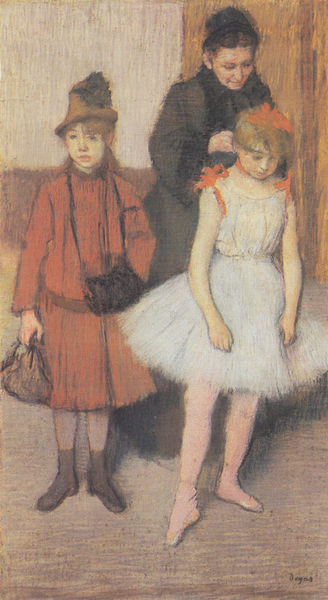
Titel: Familie Mante
Künstler: Edgar Degas
Institution: Sammlung nicht angegeben
Schlagwörter: dunkel, gemälde, hand, mann, weiß, frauen, gelb, impressionismus, menschen, mädchen, ocker, blume, blumen, braun, degas, edgar degas, frau, frisur, grau, haar, hell, hintergrund, hut, hüte, kleid, kleider, licht, orange, raum, renoir, schwarz, tür, blick, blüte, dame, gürtel, rot, leute, rock, schleife, tanz, alt, gesichter, jung, wand, band, falten, gesicht, spitze, stehen, innenraum, signatur, vorhang, haare, kostüm, mantel, pose, drei, kind, mutter, tochter, bühne, schleifen, tanzen, tänzerin, kinder, dutt, hinter, sofa, balett, ballerina, ballet, ballett, haltung, lehrerin, probe, schuhe, schule, spitzenschuhe, tutu, tütü, moderne, mauer, auftritt, edgar, füsse, nacken, vorbereitung, zopf, rüschen, schwestern, flechten, tusche, stiefel, beutel, tasche, schuh, schwester, armee, kleidchen, muff, handtasche, picasso, strumpfhose, kulisse, plissee, abreise, taschen, bänder, töchter, umhängetasche, helfen, kindermädchen, ärmellos, weisses kleid, täschchen, kamera, baletttänzerin, kkleid, plie, balletttänzerin, balet, balettänzerin, dags, müffchen, strumhose, träher, 19. jahrhundert, ballettschritt, tascher, 1. position